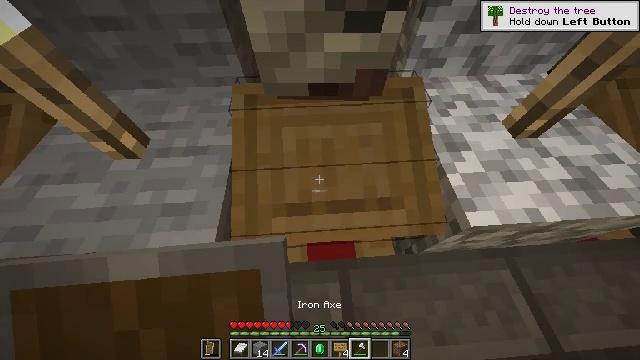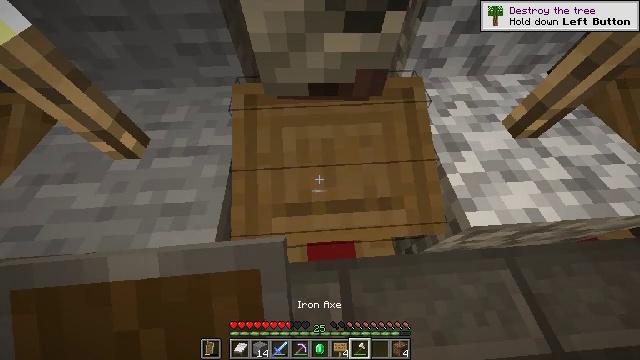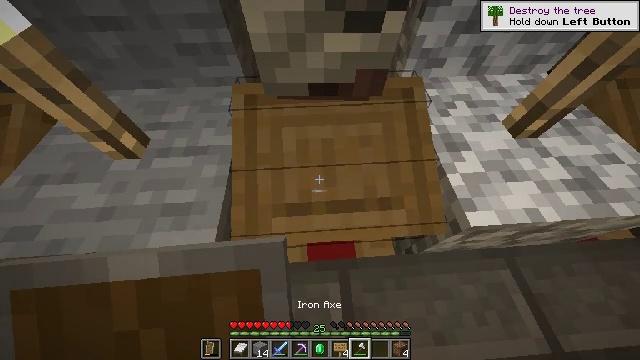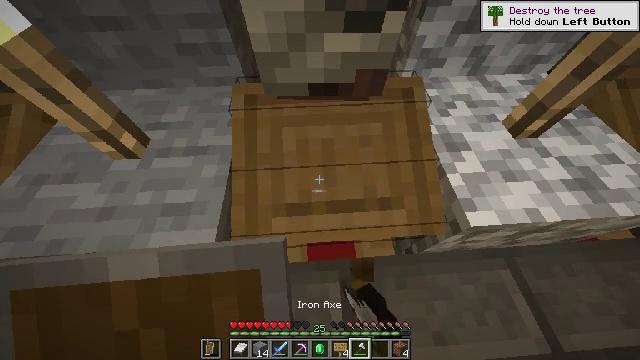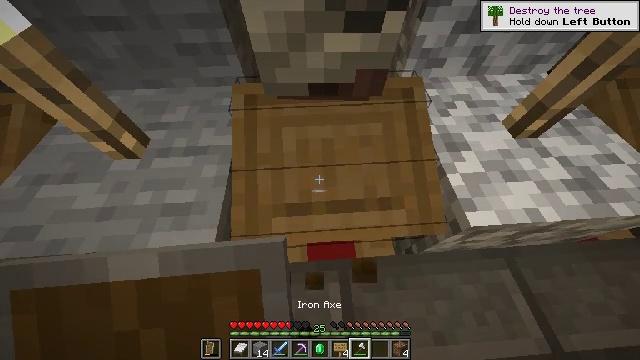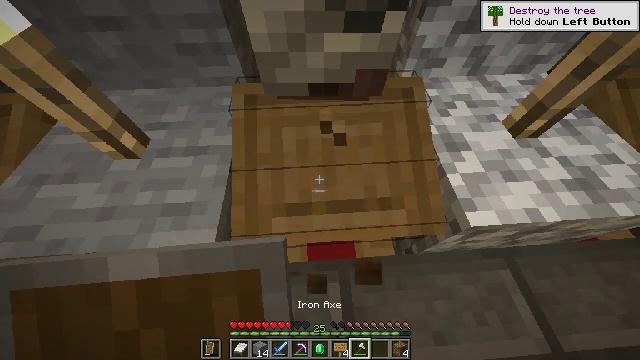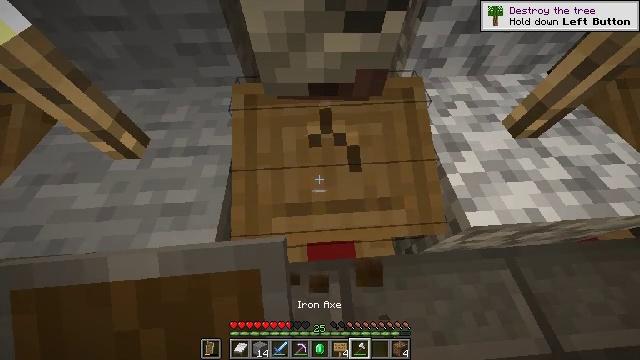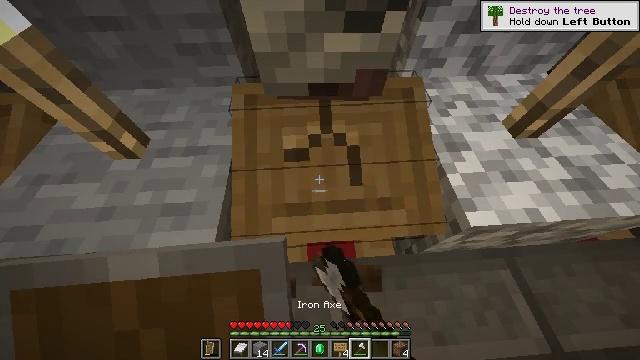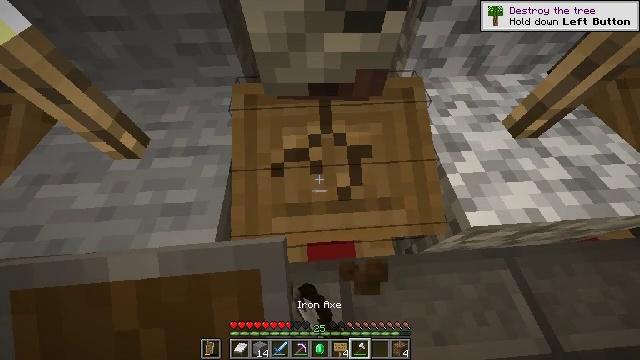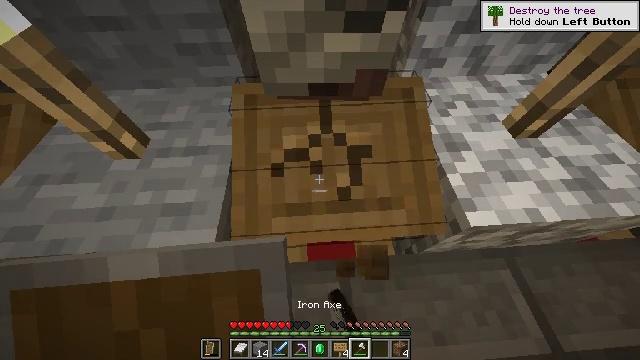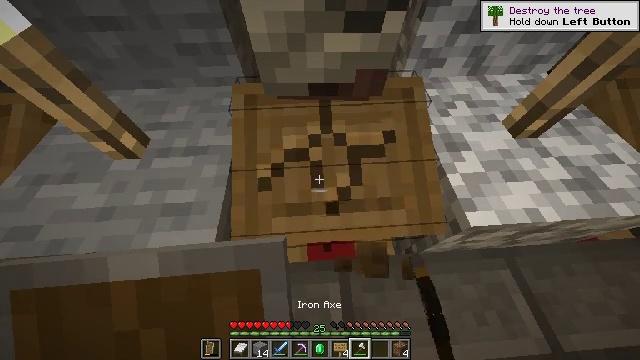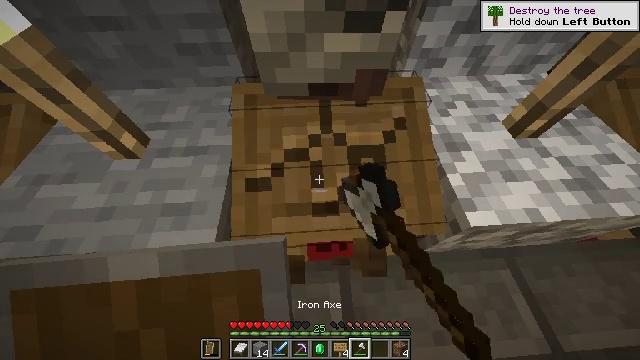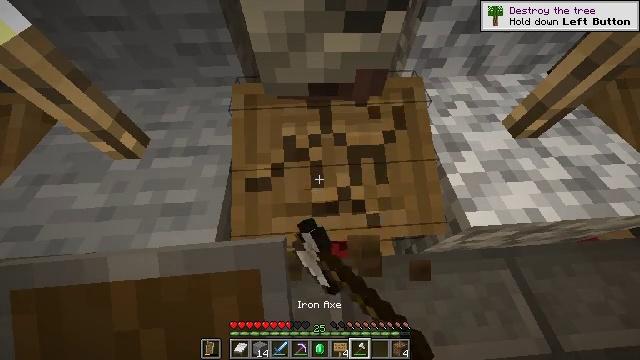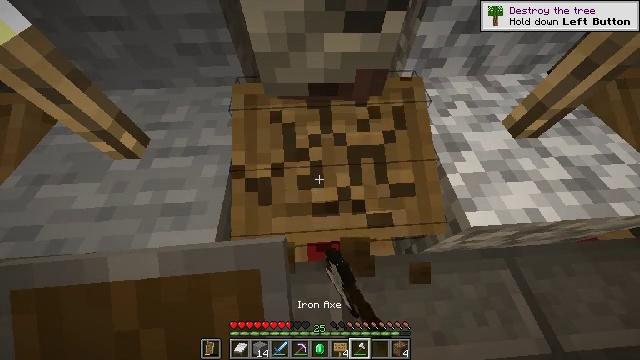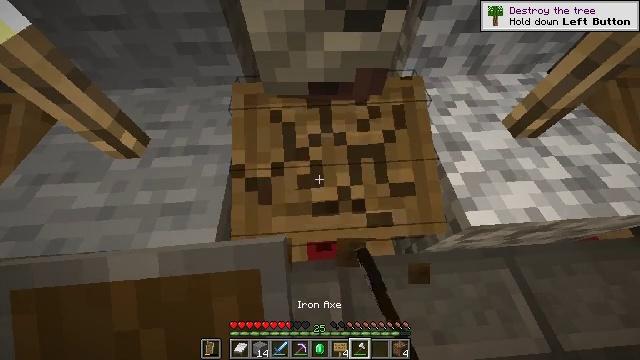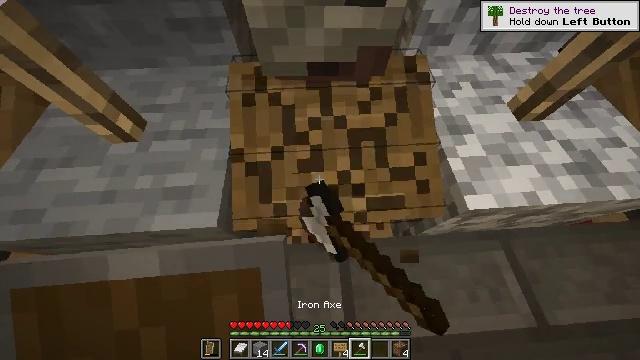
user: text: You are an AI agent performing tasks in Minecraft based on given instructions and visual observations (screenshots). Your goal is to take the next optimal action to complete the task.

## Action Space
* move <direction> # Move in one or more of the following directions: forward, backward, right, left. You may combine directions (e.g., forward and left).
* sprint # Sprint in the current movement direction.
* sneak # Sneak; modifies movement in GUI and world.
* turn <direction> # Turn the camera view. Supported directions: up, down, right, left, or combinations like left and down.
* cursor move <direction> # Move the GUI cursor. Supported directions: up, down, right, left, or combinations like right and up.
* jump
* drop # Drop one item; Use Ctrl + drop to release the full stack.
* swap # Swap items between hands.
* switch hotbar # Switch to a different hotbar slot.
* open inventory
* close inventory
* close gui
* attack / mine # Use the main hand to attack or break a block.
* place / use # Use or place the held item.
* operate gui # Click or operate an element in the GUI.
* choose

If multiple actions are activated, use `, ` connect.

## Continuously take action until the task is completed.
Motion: motion action
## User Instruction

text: Collect the lectern by destroying it.
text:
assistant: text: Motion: no_op
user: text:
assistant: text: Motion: attack / mine
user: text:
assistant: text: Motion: attack / mine
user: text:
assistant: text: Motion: attack / mine
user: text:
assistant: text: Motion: attack / mine
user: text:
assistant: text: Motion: attack / mine
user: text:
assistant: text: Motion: attack / mine
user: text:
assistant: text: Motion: attack / mine
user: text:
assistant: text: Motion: attack / mine
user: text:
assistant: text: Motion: attack / mine
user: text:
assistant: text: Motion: attack / mine
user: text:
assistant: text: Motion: attack / mine
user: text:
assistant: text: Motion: attack / mine
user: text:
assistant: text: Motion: attack / mine
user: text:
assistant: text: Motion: turn down, attack / mine
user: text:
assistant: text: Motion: turn down, attack / mine
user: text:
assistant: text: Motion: turn down, attack / mine
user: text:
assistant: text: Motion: attack / mine
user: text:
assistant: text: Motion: attack / mine
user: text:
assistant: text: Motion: attack / mine
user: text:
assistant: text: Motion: attack / mine